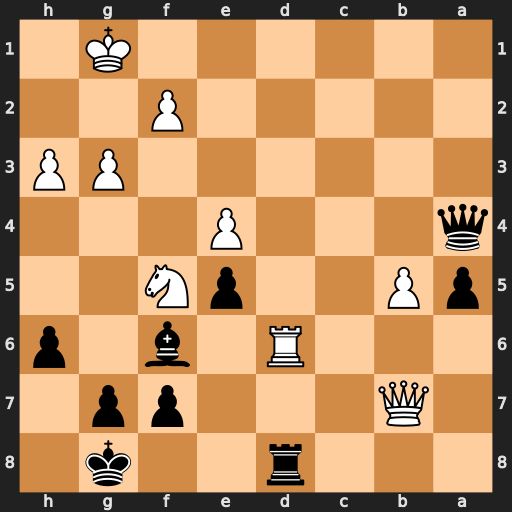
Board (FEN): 3r2k1/1Q3pp1/3R1b1p/pP2pN2/q3P3/6PP/5P2/6K1
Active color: b
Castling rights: -
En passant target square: -
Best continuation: Rxd6 Nxd6 Qd1+ Kg2 Qxd6